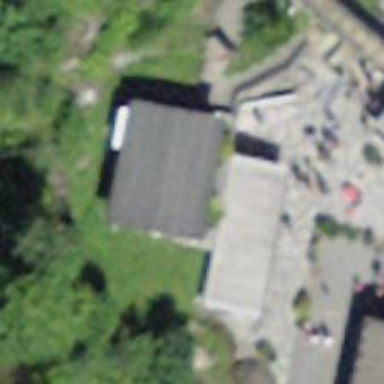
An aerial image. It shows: Train station building.